Question: # Problem
I have a 2d-array, which is actually data entered into Google Sheet. It is sorted by logic, defined by a user.
The goal is to enter new lines at the end of this table and then sort it by position.

Saying "by position" I mean "Europe" goes before "America" because a user has entered it earlier.
'''
var data =
[
['Earth', 'Europe', 'Britain', 'London'],
['Earth', 'Europe', 'Britain', 'Manchester'],
['Earth', 'Europe', 'Britain', 'Liverpool'],
['Earth', 'Europe', 'France', 'Paris'],
['Earth', 'Europe', 'France', 'Lion'],
['Earth', 'Europe', 'Italy', 'Rome'],
['Earth', 'Europe', 'Italy', 'Milan'],
['Earth', 'Europe', 'Greece', 'Athenes'],
['Earth', 'Asia', 'China', 'Pekin'],
['Earth', 'Africa', 'Algeria', 'Algiers'],
['Earth', 'America', 'USA', 'Dallas'],
['Earth', 'America', 'USA', 'New York'],
['Earth', 'America', 'USA', 'Chicago'],
['Tatooine', 'Yulab', 'Putesh', 'ASU'],
['Tatooine', 'Yulab', 'Putesh', 'Niatirb'],
['Tatooine', 'Yulab', 'Zalip', 'Duantan'],
['Tatooine', 'Asia', 'Solo', 'Lion'],
['Tatooine', 'Asia', 'Solo', 'To'],
['Earth', 'America', 'USA', 'San Francisco'],
['Tatooine', 'Yulab', 'Koko', 'Traiwau'],
['Venus', 'Yoo', 'Van', 'Derzar'],
['Tatooine', 'Chendoo', 'org', 'Eccel']
];
'''
'''
/*
[ [Earth, Europe, Britain, London],
[Earth, Europe, Britain, Manchester],
[Earth, Europe, Britain, Liverpool],
[Earth, Europe, France, Paris],
[Earth, Europe, France, Lion],
[Earth, Europe, Italy, Rome],
[Earth, Europe, Italy, Milan],
[Earth, Europe, Greece, Athenes],
[Earth, Asia, China, Pekin],
[Earth, Africa, Algeria, Algiers],
[Earth, America, USA, Dallas],
[Earth, America, USA, New York],
[Earth, America, USA, Chicago],
[Earth, America, USA, San Francisco],
[Tatooine, Yulab, Putesh, ASU],
[Tatooine, Yulab, Putesh, Niatirb],
[Tatooine, Yulab, Zalip, Duantan],
[Tatooine, Yulab, Koko, Traiwau],
[Tatooine, Asia, Solo, Lion],
[Tatooine, Asia, Solo, To],
[Tatooine, Chendoo, org, Eccel],
[Venus, Yoo, Van, Derzar]
]
*/
'''
I want to use a script for this.
# My Solution
<URL>
# How the algorithm works
The algorithm finds groups starting from the first row: Earth > Europe > Britain. Then it tries to find a match for this groups in later entries.
I also thought about assigning higher indexes to earlier entries.
# Question
1. less code to accomplish the same task
2. More general ways to sort an array by position
3. Need fast enough solution, because I will use the code in sheets and it has limits on script time.
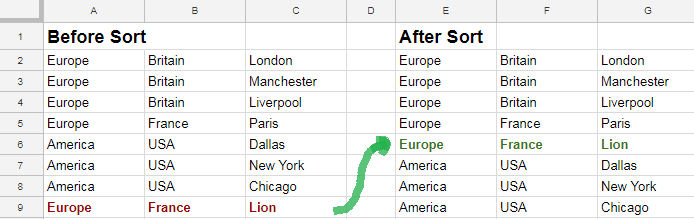
Answer: You could use <URL>, where every group gets the first found index for sorting the group.
Later take the last item for mapping back the array.
It works with a nested hash table for the groups, like
> '''
{
Earth: {
_: 0,
Europe: {
_: 0,
Britain: {
_: 0,
London: {
_: 0
},
Manchester: {
_: 1
},
Liverpool: {
_: 2
}
},
// ...
},
// ...
America: {
_: 10,
USA: {
_: 10,
Dallas: {
_: 10
},
"New York": {
_: 11
},
Chicago: {
_: 12
},
"San Francisco": {
_: 18
}
}
}
}
}
'''
where each property '_' denotes the first index of the group.
The temporary array for sorting looks like this,
> '''
// index of group
// index of group
// index of group
// own index
[
[ 0, 0, 0, 0 ],
[ 0, 0, 0, 1 ],
[ 0, 0, 0, 2 ],
[ 0, 0, 3, 3 ],
[ 0, 0, 3, 4 ],
[ 0, 0, 5, 5 ],
[ 0, 0, 5, 6 ],
[ 0, 0, 7, 7 ],
[ 0, 8, 8, 8 ],
[ 0, 9, 9, 9 ],
[ 0, 10, 10, 10 ],
[ 0, 10, 10, 11 ],
[ 0, 10, 10, 12 ], // /_ moving between
[ 13, 13, 13, 13 ], // \ | both items
[ 13, 13, 13, 14 ], // |
[ 13, 13, 15, 15 ], // |/_
[ 13, 16, 16, 16 ], // |\ |
[ 13, 16, 16, 17 ], // | |/_
[ 0, 10, 10, 18 ], // --+ |\ |
[ 13, 13, 19, 19 ], // -----+ |
[ 20, 20, 20, 20 ], // |
[ 13, 21, 21, 21 ] // --------+
]
'''
This is taken for sorting the temporary array.
'''
var data = [['Earth', 'Europe', 'Britain', 'London'], ['Earth', 'Europe', 'Britain', 'Manchester'], ['Earth', 'Europe', 'Britain', 'Liverpool'], ['Earth', 'Europe', 'France', 'Paris'], ['Earth', 'Europe', 'France', 'Lion'], ['Earth', 'Europe', 'Italy', 'Rome'], ['Earth', 'Europe', 'Italy', 'Milan'], ['Earth', 'Europe', 'Greece', 'Athenes'], ['Earth', 'Asia', 'China', 'Pekin'], ['Earth', 'Africa', 'Algeria', 'Algiers'], ['Earth', 'America', 'USA', 'Dallas'], ['Earth', 'America', 'USA', 'New York'], ['Earth', 'America', 'USA', 'Chicago'], ['Tatooine', 'Yulab', 'Putesh', 'ASU'], ['Tatooine', 'Yulab', 'Putesh', 'Niatirb'], ['Tatooine', 'Yulab', 'Zalip', 'Duantan'], ['Tatooine', 'Asia', 'Solo', 'Lion'], ['Tatooine', 'Asia', 'Solo', 'To'], ['Earth', 'America', 'USA', 'San Francisco'], ['Tatooine', 'Yulab', 'Koko', 'Traiwau'], ['Venus', 'Yoo', 'Van', 'Derzar'], ['Tatooine', 'Chendoo', 'org', 'Eccel']],
hash = Object.create(null),
result = data
.map(function (a, i) {
var temp = hash;
return a.map(function (k) {
temp[k] = temp[k] || { _: i };
temp = temp[k];
return temp._;
});
})
.sort(function (a, b) {
var value;
a.some(function (v, i) {
return value = v - b[i];
});
return value;
})
.map(function (indices) {
return data[indices[indices.length - 1]];
});
console.log(result.map(function (a) { return a.join(', '); }));
'''
'''
.as-console-wrapper { max-height: 100% !important; top: 0; }
'''